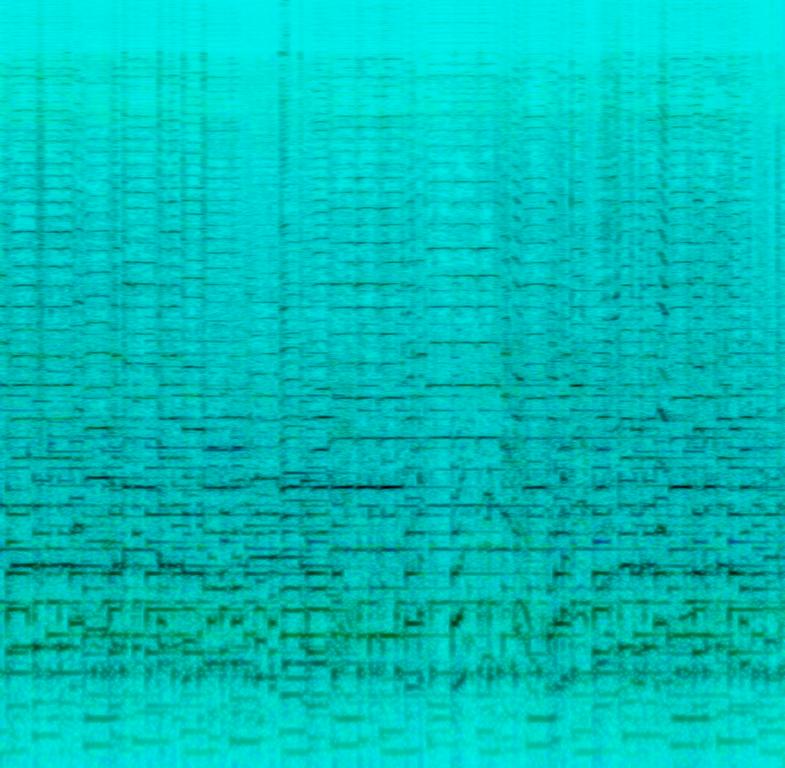
This music is a lively country music instrumental. The tempo is fast and upbeat with a banjo, and an instrument that sounds like a fiddle. The instrument is like pedal steel being played like a fiddle.the music is vibrant, vigorous, vivacious, cheerful, happy, sunny, happy and upbeat. This music is classic Country Pop.